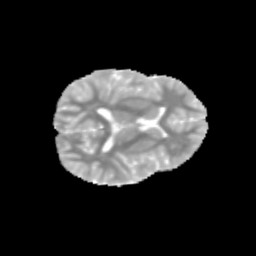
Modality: MD
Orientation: axial
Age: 13
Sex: female
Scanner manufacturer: siemens
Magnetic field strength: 3 T
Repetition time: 3.8 s
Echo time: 0.07 s